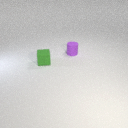
small green rubber cube in front of small purple rubber cylinder